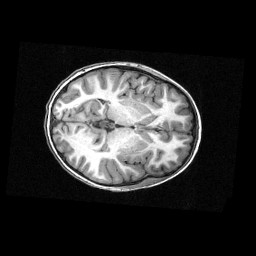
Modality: T1w
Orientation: axial
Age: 10
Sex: female
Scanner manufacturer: siemens
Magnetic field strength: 3 T
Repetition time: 2.3 s
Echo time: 0.00336 s